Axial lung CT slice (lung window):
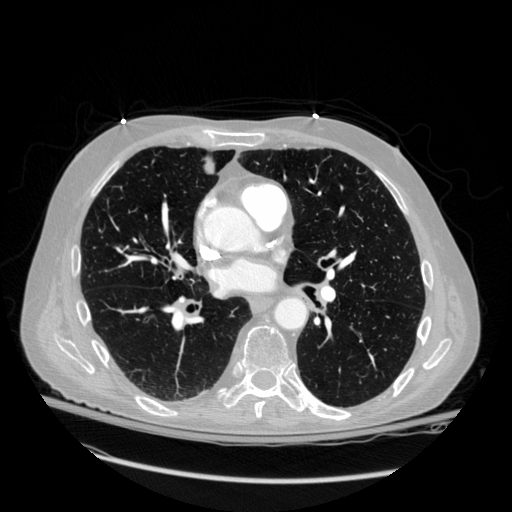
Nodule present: no